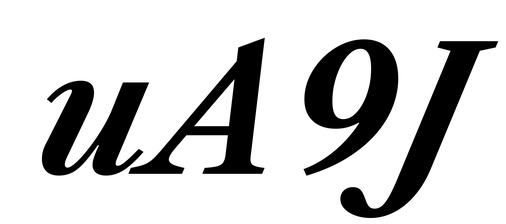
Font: LibreCaslonText-Italic_Bold_Italic